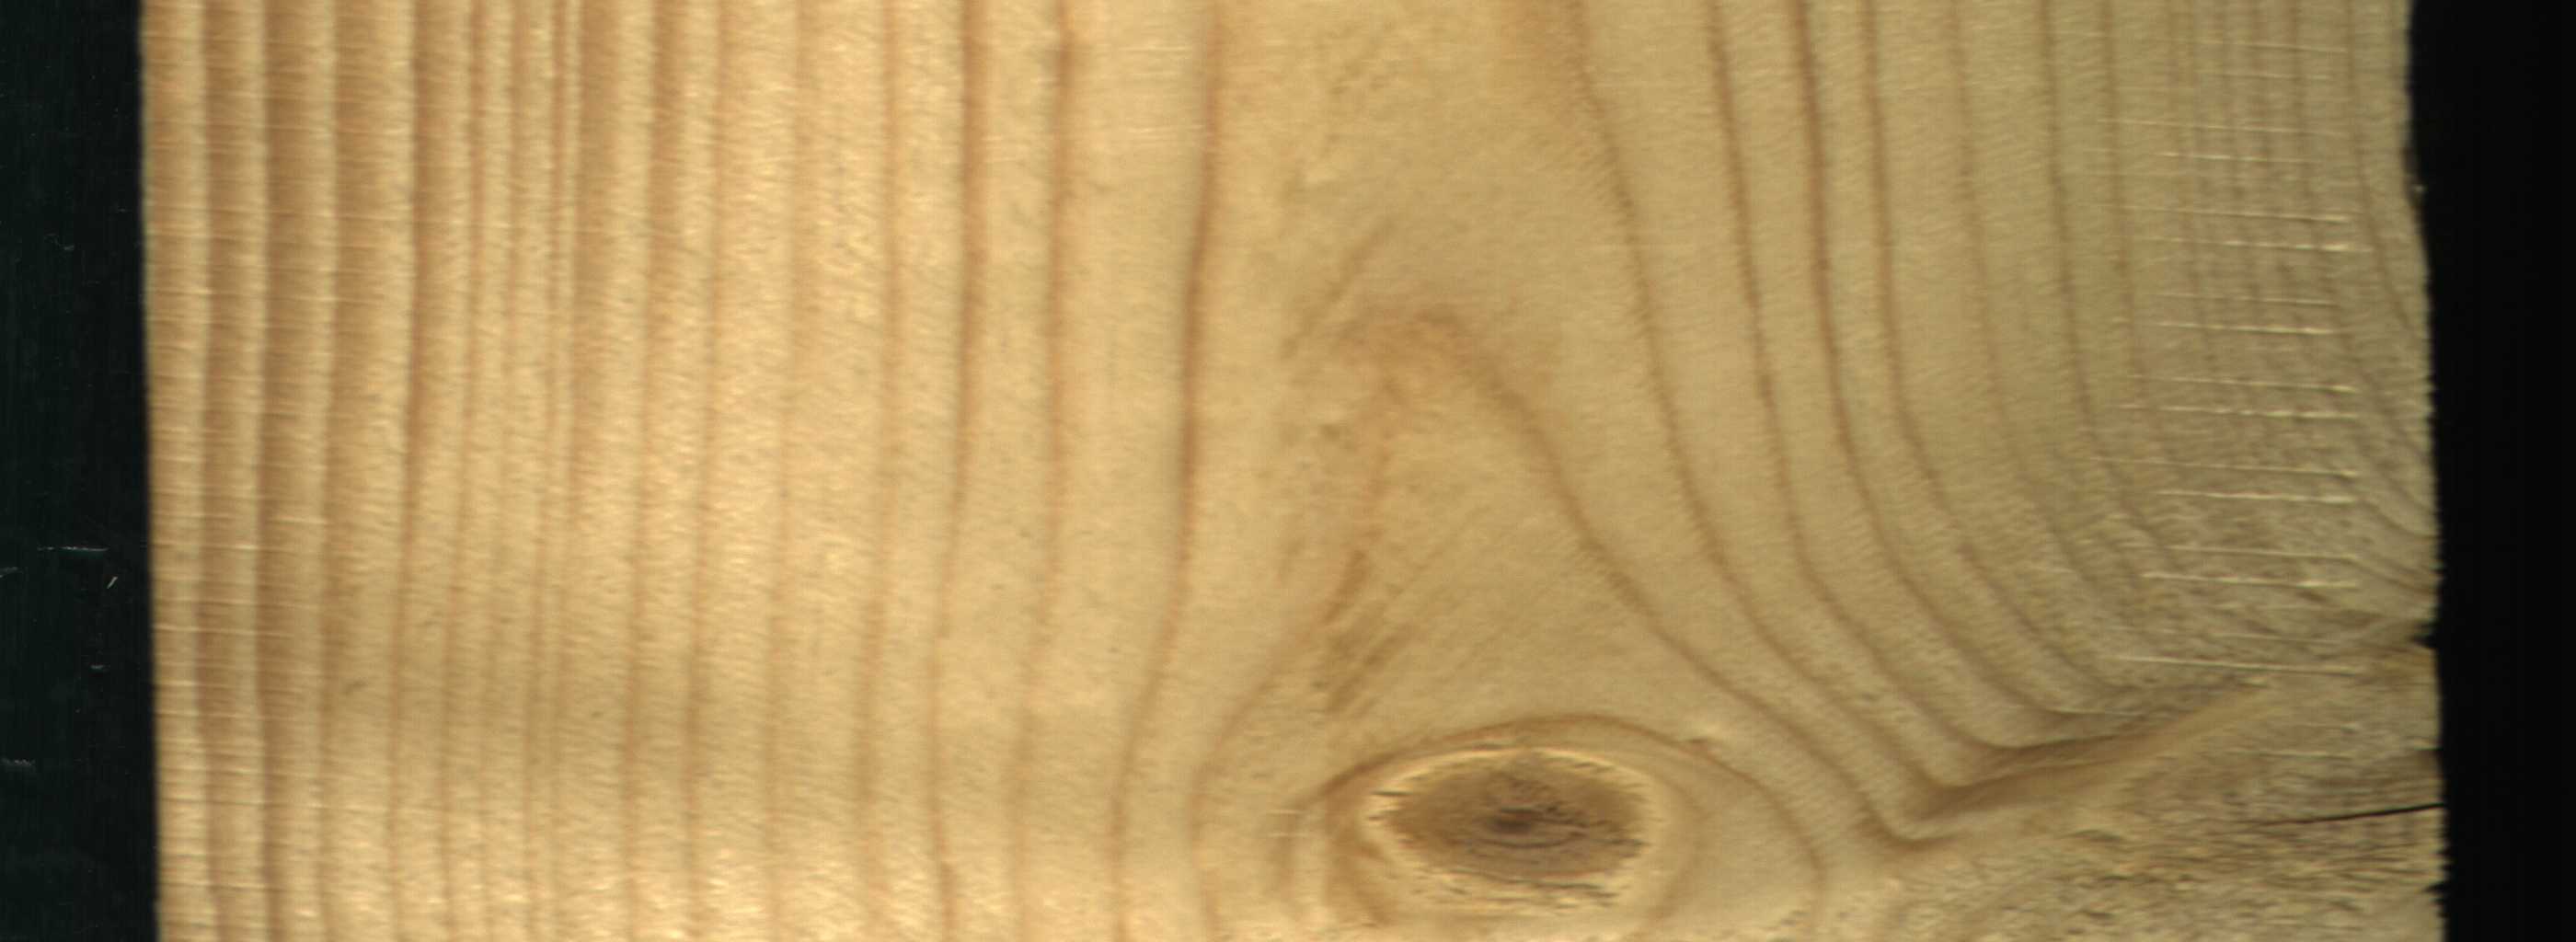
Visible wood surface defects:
knot_with_crack
Live_Knot